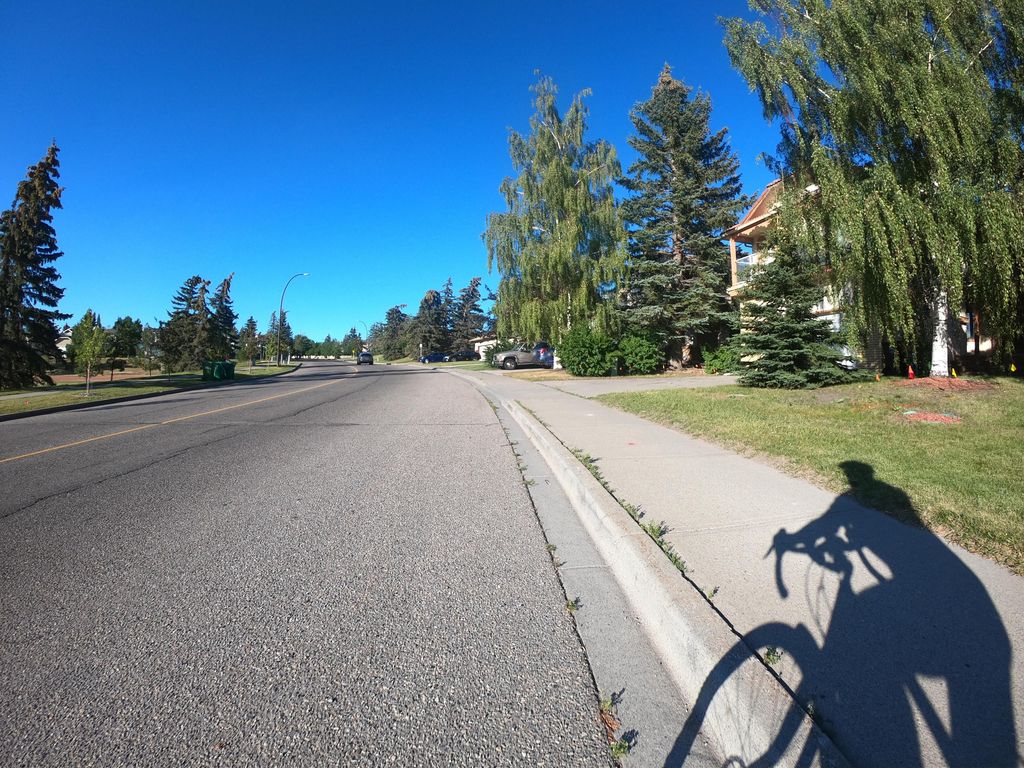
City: calgary